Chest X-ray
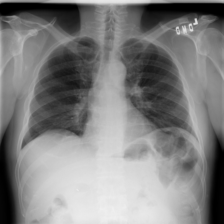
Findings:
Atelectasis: negative
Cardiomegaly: negative
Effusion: negative
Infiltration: negative
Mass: negative
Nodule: negative
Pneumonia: negative
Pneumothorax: negative
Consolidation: negative
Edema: negative
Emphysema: negative
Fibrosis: negative
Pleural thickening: negative
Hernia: negative